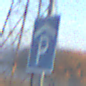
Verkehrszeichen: Parkhaus
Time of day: Dawn
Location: Outdoor (Nature)
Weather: Clear
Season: NotSpecified
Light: Natural